Question: jquery date picker provides lot of attributes to play with it but some how I failed to use 'showWeek' attribute. As per documentation...

I would like to have a separate column which can show the
Please help me out how can I achieve this. TIA.
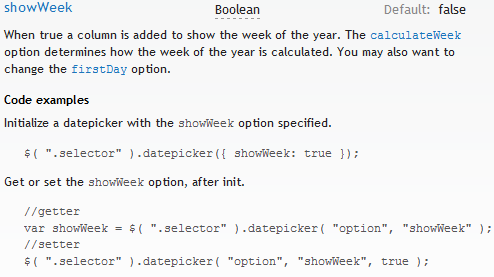
Answer: @Sam / @believe You guys are correct. Even I was trying that. But the jQuery UI version which I was using ('jquery-ui-1.7.3.custom.min.js') is little old.
Downloaded the latest and stable version 'jquery-ui-1.8.23.custom.min.js' Now it is working like charm. Thanks for your responses.